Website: walmart
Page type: payment
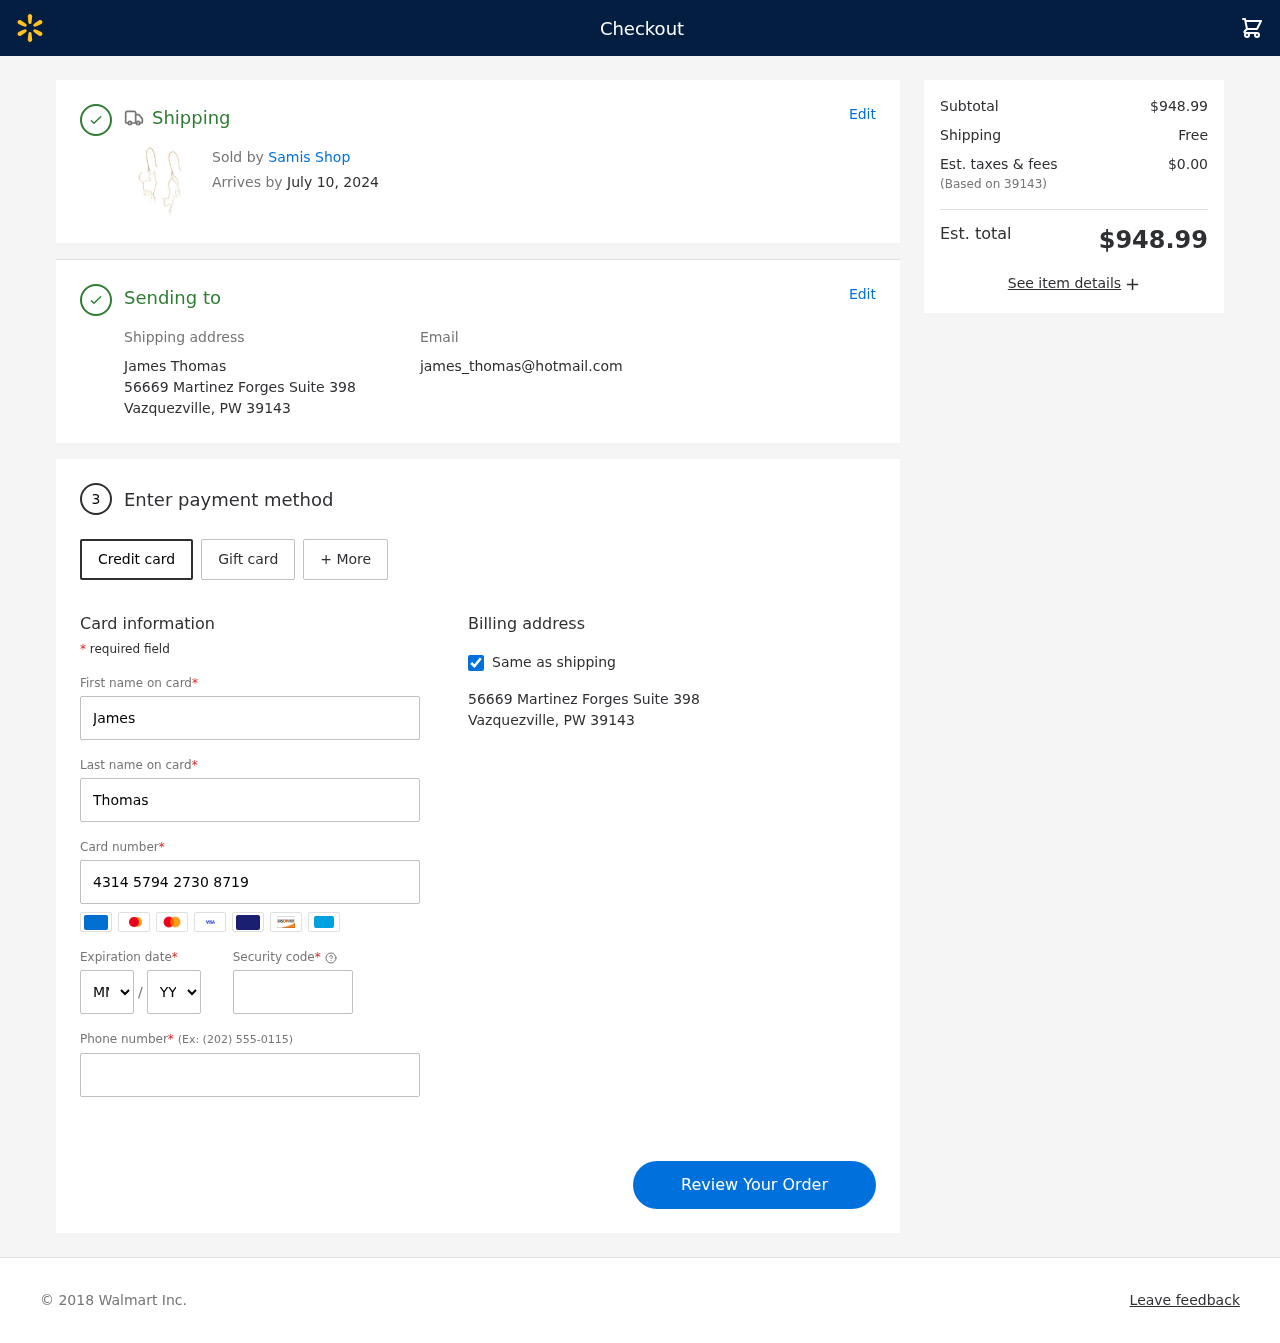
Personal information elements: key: PII_CARD_CVV
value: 671
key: PII_CARD_EXPIRY_MONTH
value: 02
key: PII_CARD_EXPIRY_YEAR
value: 27
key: PII_CARD_NUMBER
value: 4314 5794 2730 8719
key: PII_CITY_STATE_ZIP
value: Vazquezville, PW 39143
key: PII_EMAIL
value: james_thomas@hotmail.com
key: PII_FIRSTNAME
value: James
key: PII_FULLNAME
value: James Thomas
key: PII_LASTNAME
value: Thomas
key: PII_PHONE
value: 7216463426
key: PII_POSTCODE
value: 39143
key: PII_STREET
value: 56669 Martinez Forges Suite 398
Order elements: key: ORDER_DELIVERY_DATE
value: July 10, 2024
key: ORDER_SUBTOTAL
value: $948.99
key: ORDER_SHIPPING_COST
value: Free
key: ORDER_TAX
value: $0.00
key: ORDER_TOTAL
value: $948.99